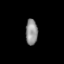
Tissue: lung
Cell type: Others
Senescence score: 0.23
Nuclear area (px): 302
Mean DAPI intensity: 143.778